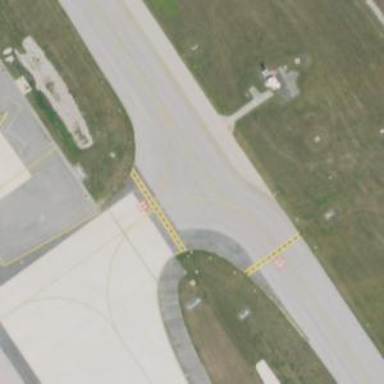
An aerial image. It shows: Image of taxiway at airport.